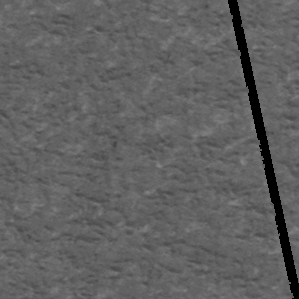
Label: frost